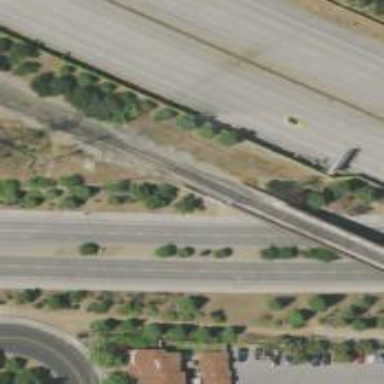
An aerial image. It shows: Railway bridge with tracks in the excepted class.